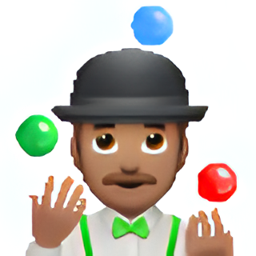
Name: juggling
Emoji: 🤹🏽
Group: People & Body
Sub-group: person-sport